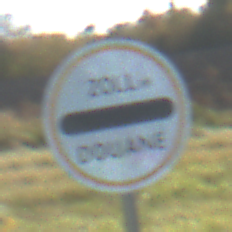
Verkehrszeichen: Zollstelle
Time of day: MorningAfternoon
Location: Outdoor (Nature)
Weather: Clear
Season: Autumn
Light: Natural